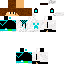
A male human skin with medium skin, wearing brown long hair dressed in a blue hoodie and black pants, featuring a closed mouth.